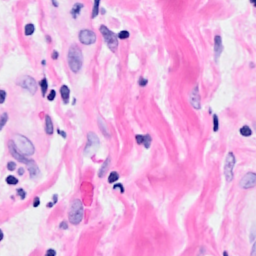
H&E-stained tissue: Breast